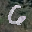
Label: 6